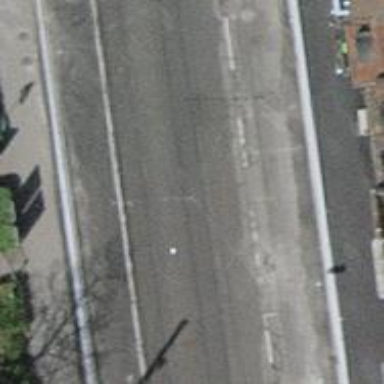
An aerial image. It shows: Tram crossing on the railway.